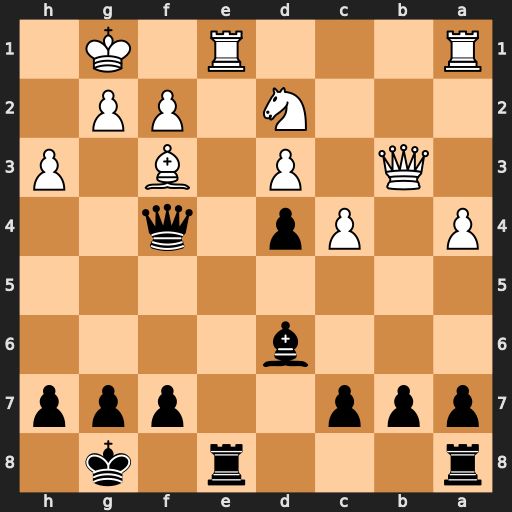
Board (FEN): r3r1k1/ppp2ppp/3b4/8/P1Pp1q2/1Q1P1B1P/3N1PP1/R3R1K1
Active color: b
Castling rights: -
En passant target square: -
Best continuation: Qh2+ Kf1 Qh1#